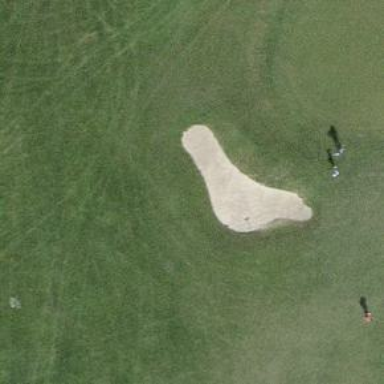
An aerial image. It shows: Bunker on golf course.